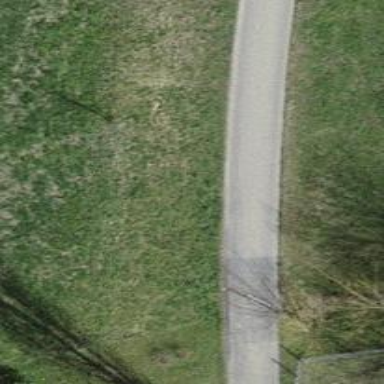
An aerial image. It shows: Well-maintained track road of grade 1.